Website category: game
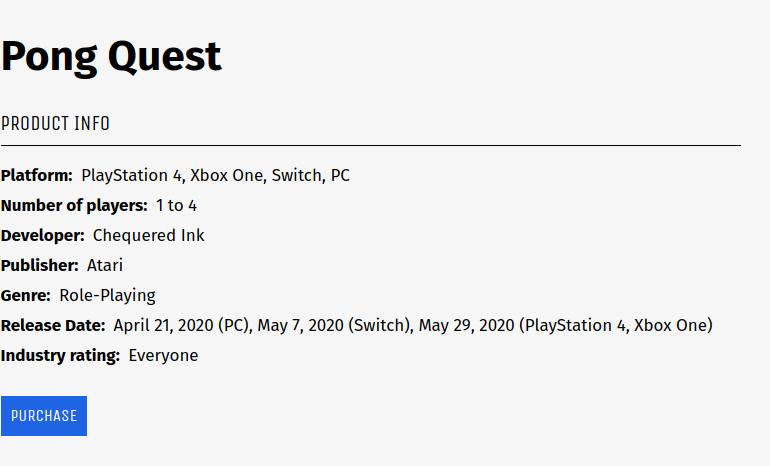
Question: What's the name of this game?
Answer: Pong Quest

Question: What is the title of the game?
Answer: Pong Quest

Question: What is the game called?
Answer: Pong Quest

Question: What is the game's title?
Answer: Pong Quest

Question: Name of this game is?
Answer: Pong Quest

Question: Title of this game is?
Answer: Pong Quest

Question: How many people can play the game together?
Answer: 1 to 4

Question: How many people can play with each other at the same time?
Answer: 1 to 4

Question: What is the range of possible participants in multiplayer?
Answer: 1 to 4

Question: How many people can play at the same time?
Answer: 1 to 4

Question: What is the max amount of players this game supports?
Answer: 1 to 4

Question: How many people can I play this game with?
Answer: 1 to 4

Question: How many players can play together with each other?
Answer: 1 to 4

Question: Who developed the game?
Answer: Chequered Ink

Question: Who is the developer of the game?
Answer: Chequered Ink

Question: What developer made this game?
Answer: Chequered Ink

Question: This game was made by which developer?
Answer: Chequered Ink

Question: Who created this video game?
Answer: Chequered Ink

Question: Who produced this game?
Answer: Chequered Ink

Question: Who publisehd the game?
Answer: Atari

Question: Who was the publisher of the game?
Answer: Atari

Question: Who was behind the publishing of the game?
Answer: Atari

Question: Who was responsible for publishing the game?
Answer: Atari

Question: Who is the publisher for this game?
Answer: Atari

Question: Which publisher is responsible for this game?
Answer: Atari

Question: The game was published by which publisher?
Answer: Atari

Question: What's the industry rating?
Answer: Everyone

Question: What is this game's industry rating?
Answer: Everyone

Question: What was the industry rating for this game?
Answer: Everyone

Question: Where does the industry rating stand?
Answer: Everyone

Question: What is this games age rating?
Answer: Everyone

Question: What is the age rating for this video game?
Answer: Everyone

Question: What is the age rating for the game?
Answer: Everyone

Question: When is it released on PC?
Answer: April 21, 2020

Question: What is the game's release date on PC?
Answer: April 21, 2020

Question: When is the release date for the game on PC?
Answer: April 21, 2020

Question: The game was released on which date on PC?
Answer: April 21, 2020

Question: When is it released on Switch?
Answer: May 7, 2020

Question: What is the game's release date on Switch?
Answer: May 7, 2020

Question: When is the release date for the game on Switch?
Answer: May 7, 2020

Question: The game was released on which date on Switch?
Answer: May 7, 2020

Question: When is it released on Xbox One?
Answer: May 29, 2020

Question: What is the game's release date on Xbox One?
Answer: May 29, 2020

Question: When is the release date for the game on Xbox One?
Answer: May 29, 2020

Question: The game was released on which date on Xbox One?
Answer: May 29, 2020

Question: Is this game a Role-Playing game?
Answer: yes

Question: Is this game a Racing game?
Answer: no

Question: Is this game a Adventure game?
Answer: no

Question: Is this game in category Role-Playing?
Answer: yes

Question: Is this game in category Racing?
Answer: no

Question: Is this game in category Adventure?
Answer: no

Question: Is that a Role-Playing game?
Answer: yes

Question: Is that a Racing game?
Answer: no

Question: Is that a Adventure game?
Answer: no

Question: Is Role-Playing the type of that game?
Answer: yes

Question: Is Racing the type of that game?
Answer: no

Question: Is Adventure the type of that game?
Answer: no

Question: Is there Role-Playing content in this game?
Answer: yes

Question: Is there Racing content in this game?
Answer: no

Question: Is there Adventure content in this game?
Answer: no

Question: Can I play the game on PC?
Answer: yes

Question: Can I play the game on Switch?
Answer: yes

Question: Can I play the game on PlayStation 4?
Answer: yes

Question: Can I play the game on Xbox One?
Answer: yes